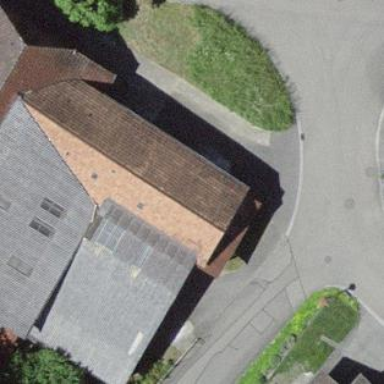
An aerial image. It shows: Barn.